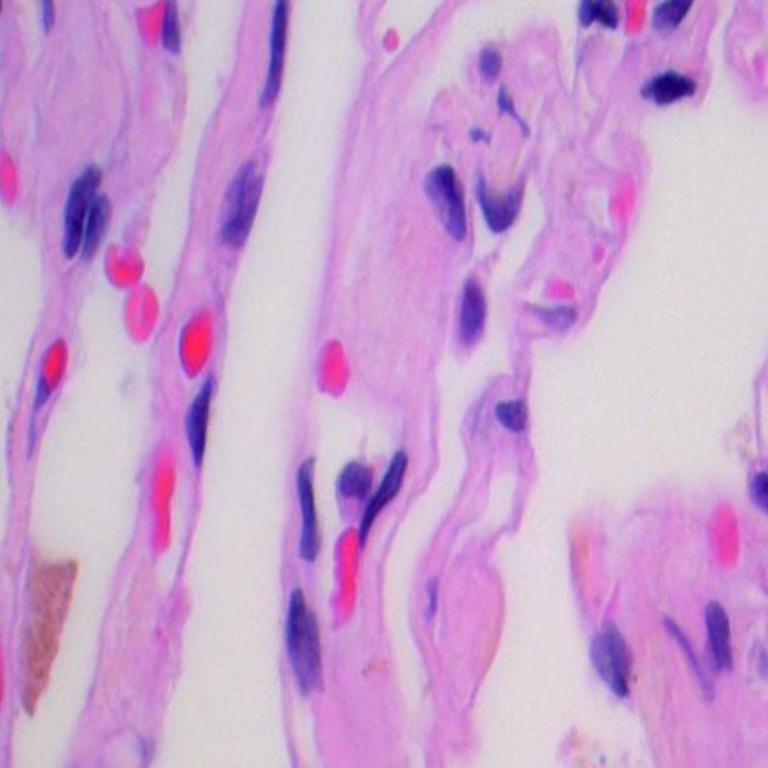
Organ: lung
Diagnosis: benign